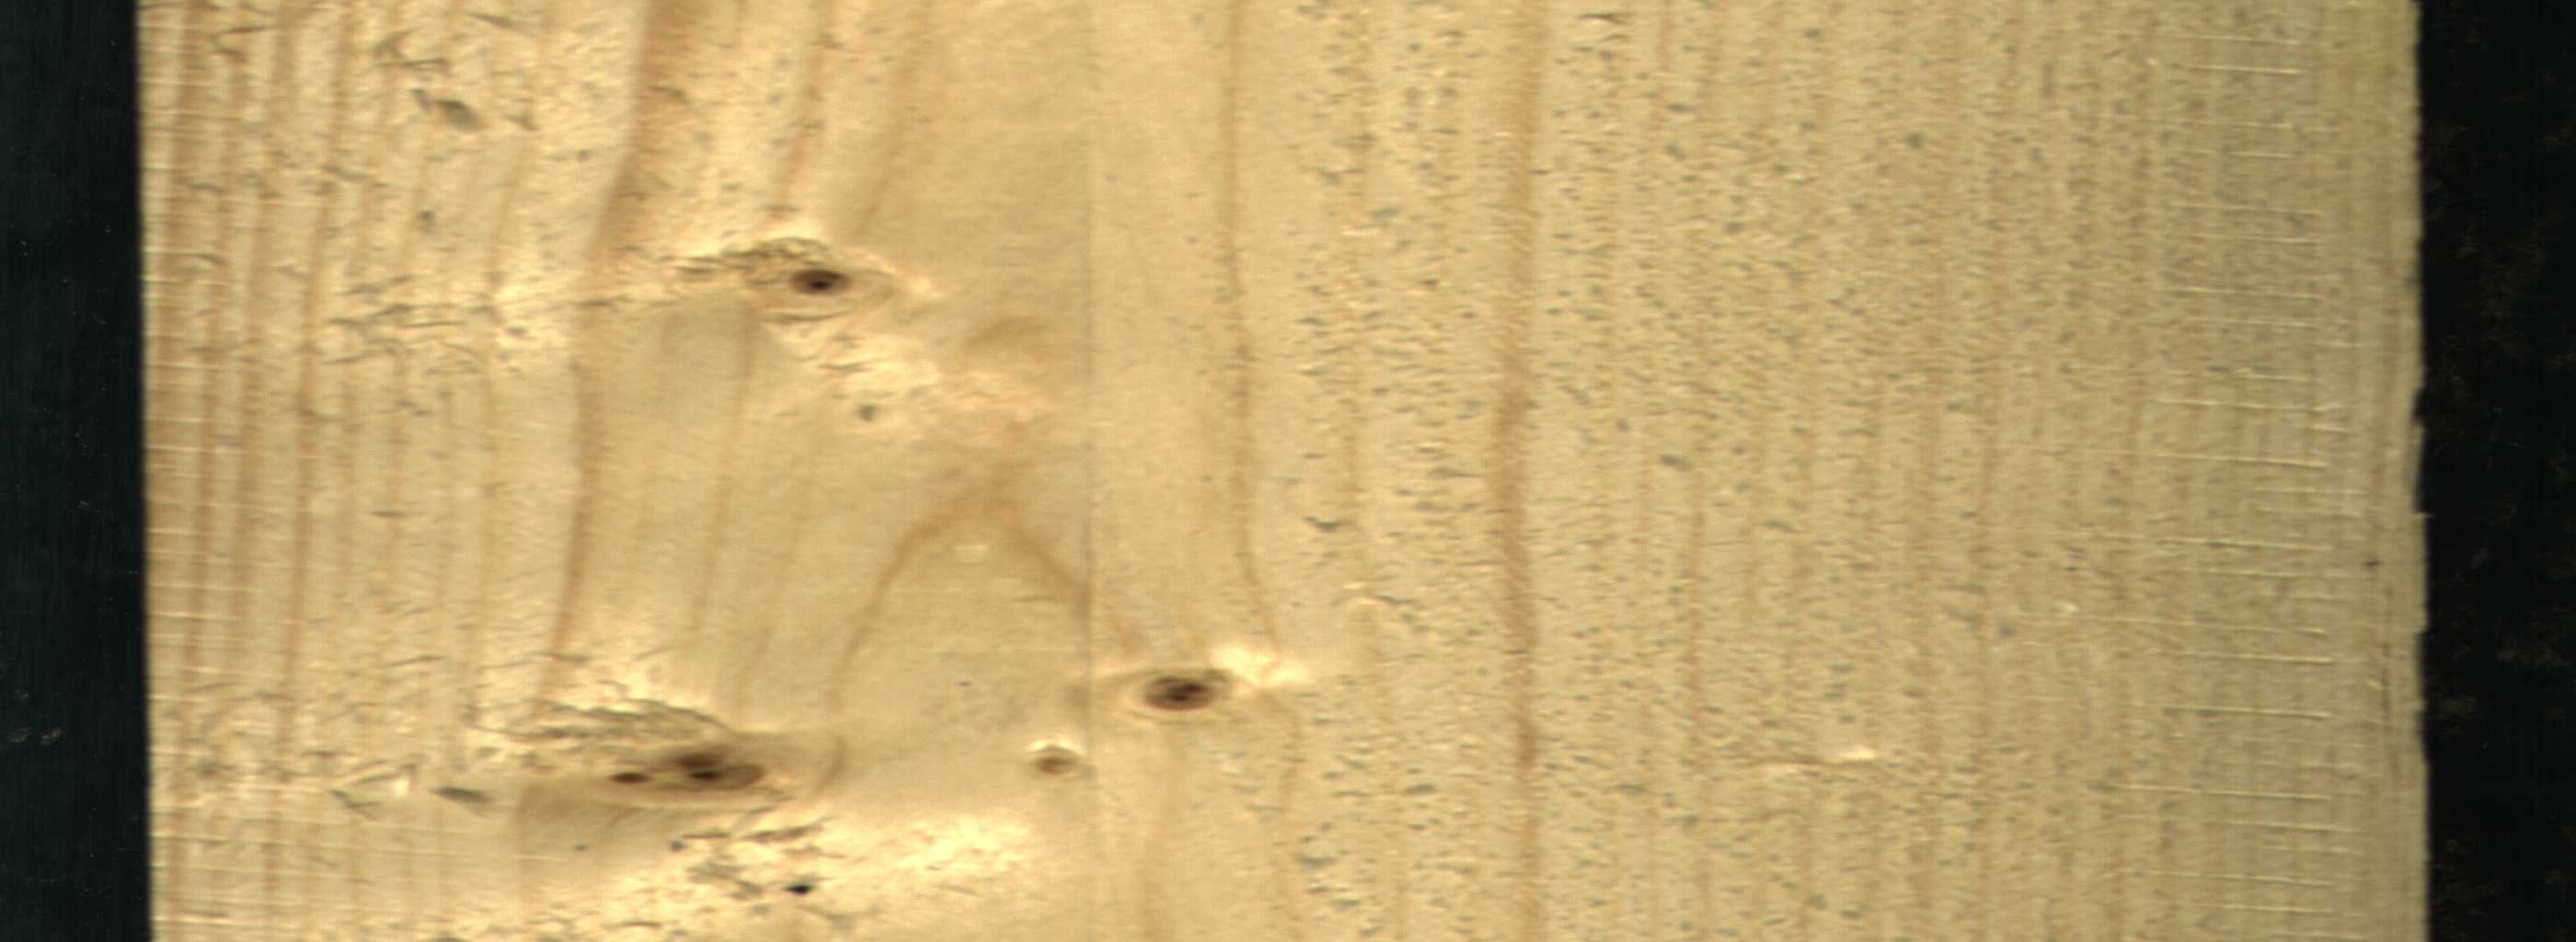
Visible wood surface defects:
Dead_Knot
Dead_Knot
Live_Knot
Live_Knot
Live_Knot